Question: I would really appreciate help in achieving the correct output, I want to understand how it works and self teach.
I have one table:

I would like to achieve the below results from one query:
'''
user_name | task | CountOftask | SumOftime
U1 1 1 00:15
U2 1 1 00:25
U2 2 1 00:05
U3 2 1 00:20
U3 3 2 00:40
'''
### re: the table 'tasks':
The time field is date/time hh:nn.
The date field is irrelevant for the query at this stage - I want all historic data returned.
### re: the query:
I would like to see a Count of task, SUM of time and Group by user_name & task, using one query with a sub select, instead of two separate queries.
Thanks for your time
### Edit:
I can create this output, but I use two queries (Q1) to convert the time to integer, summing it. (Q2) using Q1 convert the integer back to time hh:mm.
### Q1:
'''
SELECT
user_name
, task
, Count(task) AS CountOftask
, Sum(CLng(24*60*CDate([time]))) AS time_mins
FROM tasks
GROUP BY user_name, task;
'''
### Q2:
'''
SELECT
[301 SF count of task].user_name
, [301 SF count of task].task
, [301 SF count of task].CountOftask
, [time_mins]0 & Format([time_mins] Mod 60,"\:00") AS Time_sum
FROM [301 SF count of task]
;
'''
I would like to be able to do this in one query, any advice is appreciated.
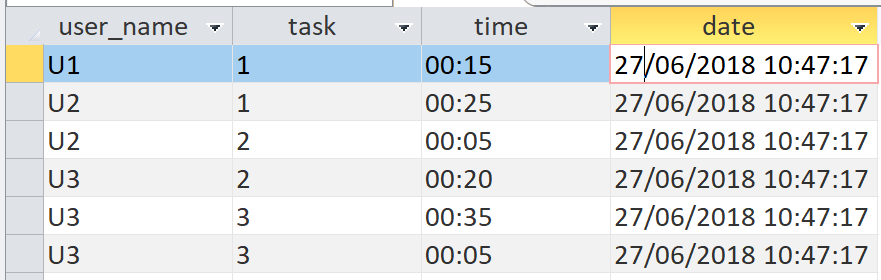
Answer: Try with:
'''
Select
user_name,
Max(task) As max_task,
Count(*) As task_count,
CDate(Sum([time])) As total_time
From
YourTable
Group By
user_name,
task
'''
- if is text:
'''
Sum(CDate([time])) As total_time
'''
or forced to date value:
'''
CDate(Sum(CDate([time]))) As total_time
'''